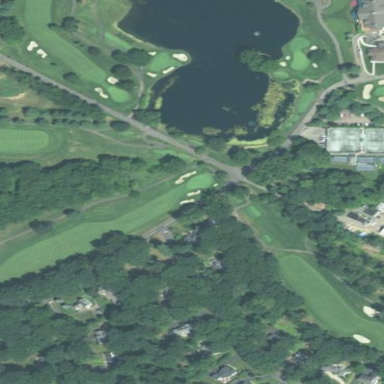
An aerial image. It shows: Picturesque scene of golf course with lateral water hazard.